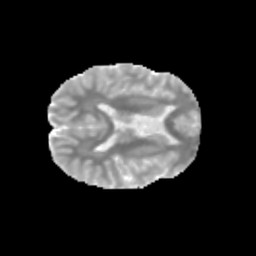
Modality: MD
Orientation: axial
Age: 13
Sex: male
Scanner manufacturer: siemens
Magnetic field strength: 3 T
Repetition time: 3.8 s
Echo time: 0.07 s